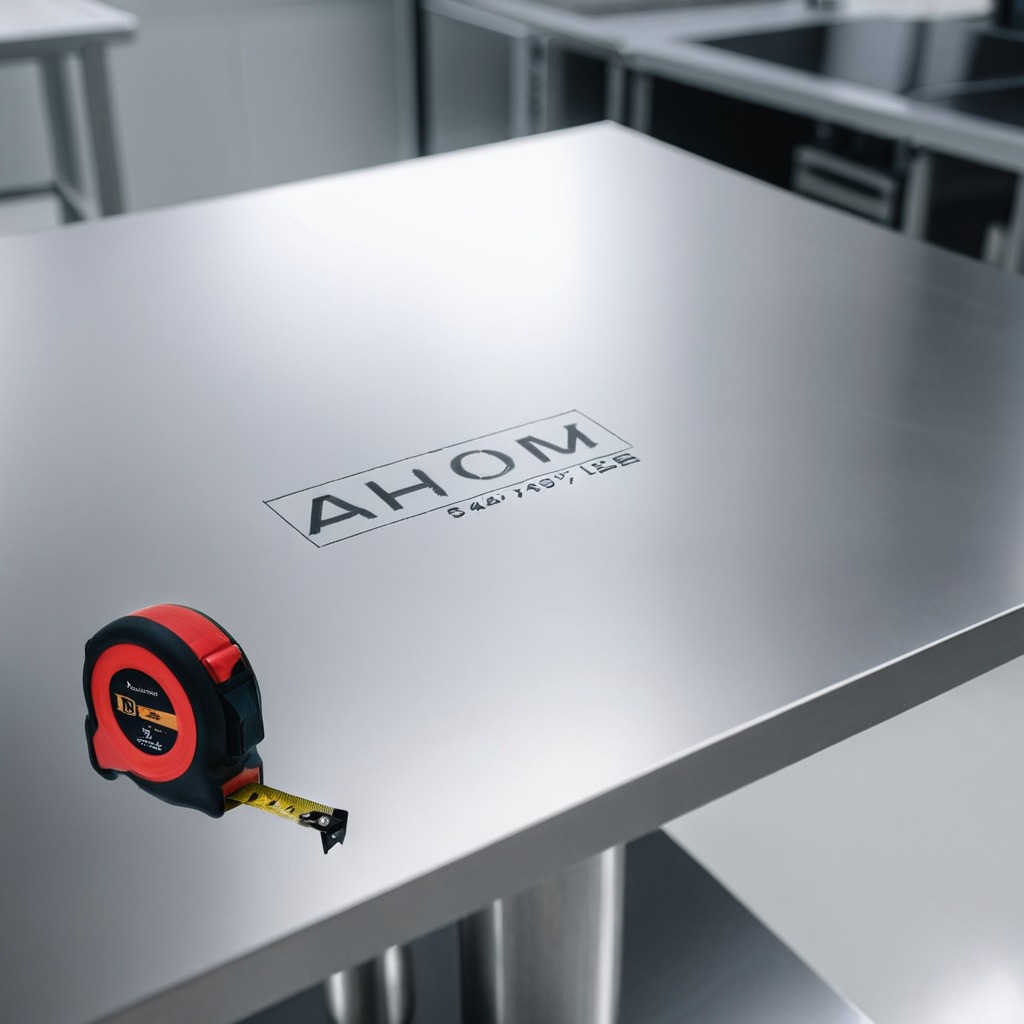
A measuring tape is lying on a stainless steel table in a high-end prototyping lab.